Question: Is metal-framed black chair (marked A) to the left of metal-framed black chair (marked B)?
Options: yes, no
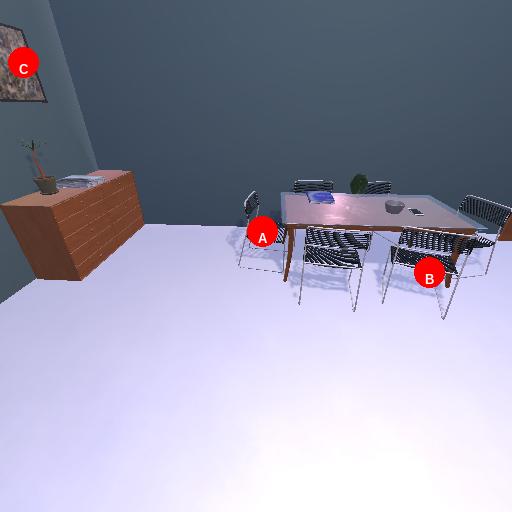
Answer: yes